Field crop: maize
Growth stage: 1
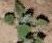
Species: chenopodium